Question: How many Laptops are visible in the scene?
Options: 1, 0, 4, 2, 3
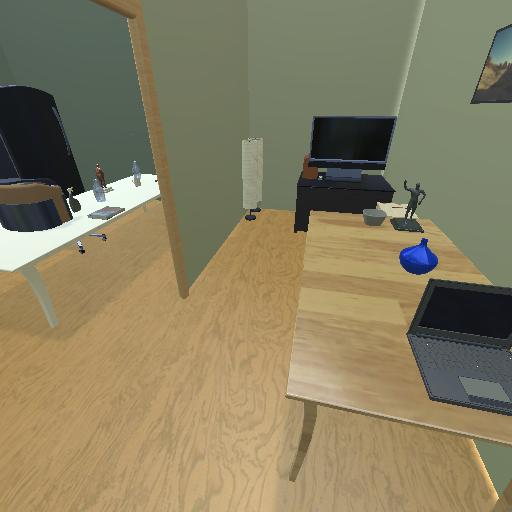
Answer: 1